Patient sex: M
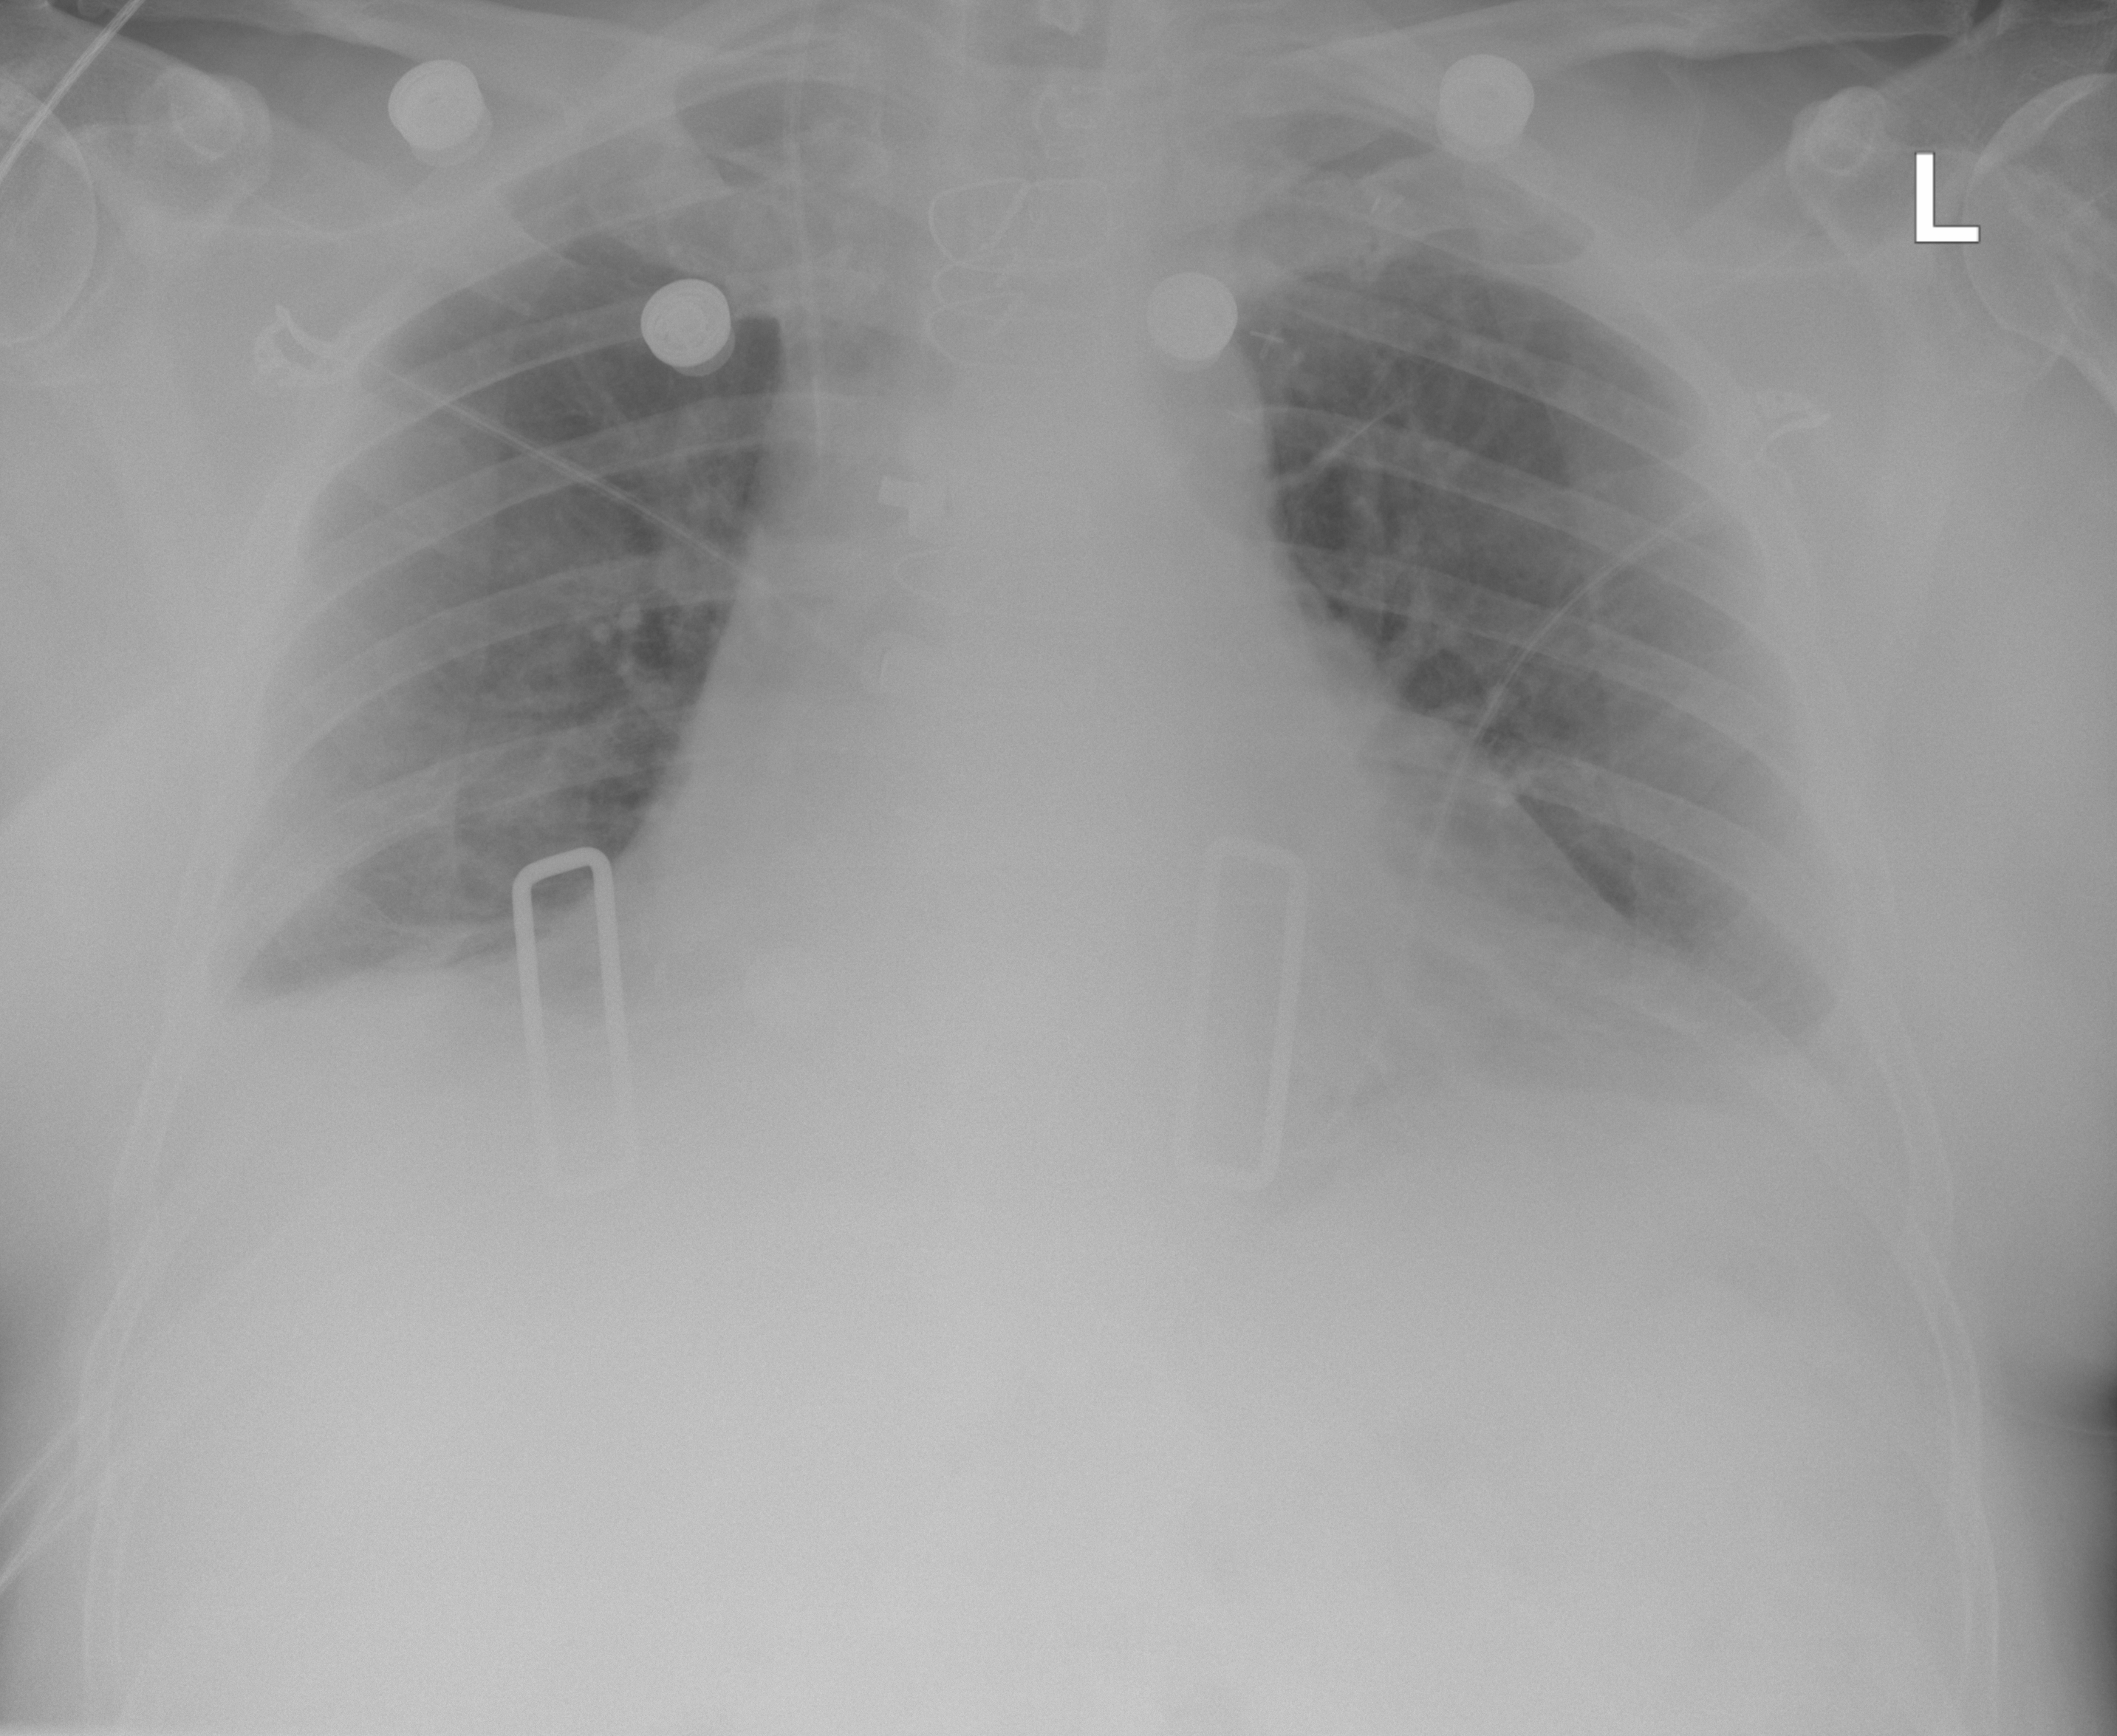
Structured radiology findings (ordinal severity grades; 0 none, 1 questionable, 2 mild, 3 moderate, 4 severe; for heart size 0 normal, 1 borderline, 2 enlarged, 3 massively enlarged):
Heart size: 2
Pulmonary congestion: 0
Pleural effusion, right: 2
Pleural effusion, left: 2
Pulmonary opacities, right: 0
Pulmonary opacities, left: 0
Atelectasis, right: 2
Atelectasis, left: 2